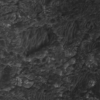
Label: not_dusty